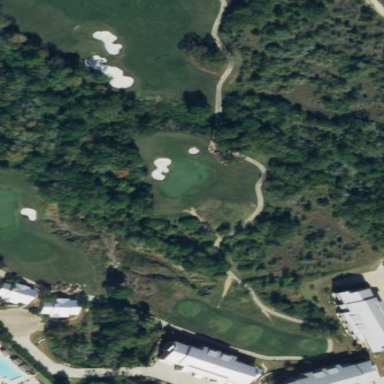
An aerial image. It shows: Area of rough grass used for golf.